Question: I am trying to draw a "broken" ellipse via:
'''
PointF p;
List<IntPoint> list;
int res = 1000;
for(int i = 0; i < res; ++i)
{
if(i <= 250) // do nothing
else
{
p.X = h + a * Math.Cos(i/res * Math.PI * 2);
p.Y = k + b * Math.Sin(i/res * Math.PI * 2);
list.Add(p);
}
}
'''
This code will cut the first 1/4 of the ellipse off and store the valid points in 'list'. In this case it is easy to say that the range of valid angle lies from 90 to 360 degrees.
However what if I want to have an ellipse like this (assuming the cutting off point is known):

Now that the angle is not a continuous value (since valid angle is from about 100-360 degrees & 0-70 degrees), is there an algorithm to quantify the range of valid angles? If so, what should the data structure look like?
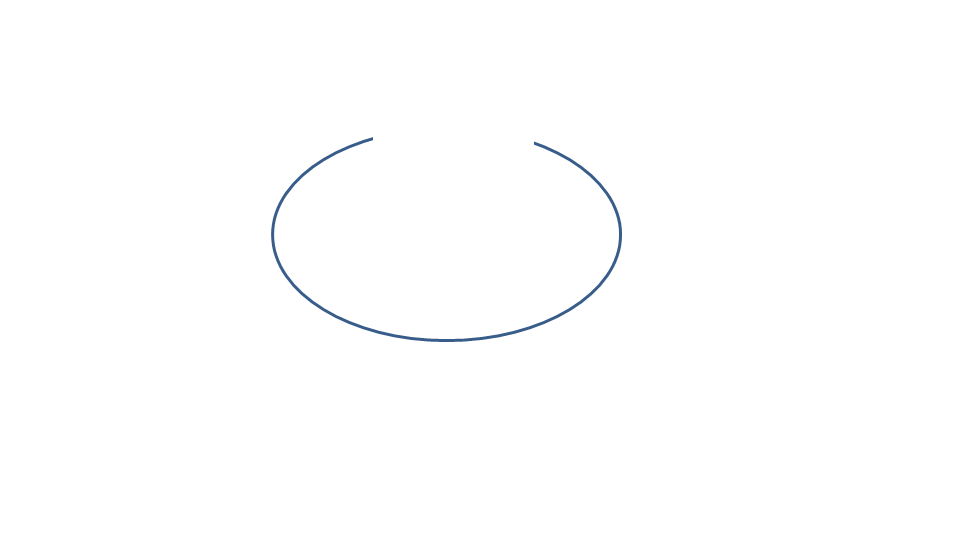
Answer: Angles wrap. so you can treat (100, 360) + (0,70) as (100,360)+(360,430), i.e. it is simply (100,430).
'''
int startAngle = 100;
int endAngle = 430;
PointF p;
List<IntPoint> list;
int res = 1000;
for(int i = startAngle*res/360; i <= endAngle*res/360; ++i)
{
p.X = h + a * Math.Cos(i/res * Math.PI * 2);
p.Y = k + b * Math.Sin(i/res * Math.PI * 2);
list.Add(p);
}
'''
I've left the code close to yours, but unless there is a specific reason, you might want to use floating point rather than 'int'.